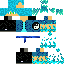
A female human skin with dark skin, wearing brown long hair dressed in a blue hoodie and black pants, featuring a closed mouth.